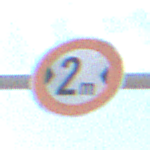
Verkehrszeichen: TatsaechlicheBreite2
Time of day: Midday
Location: Outdoor (Suburban)
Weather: PartlyCloudy
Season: NotSpecified
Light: Natural